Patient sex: M
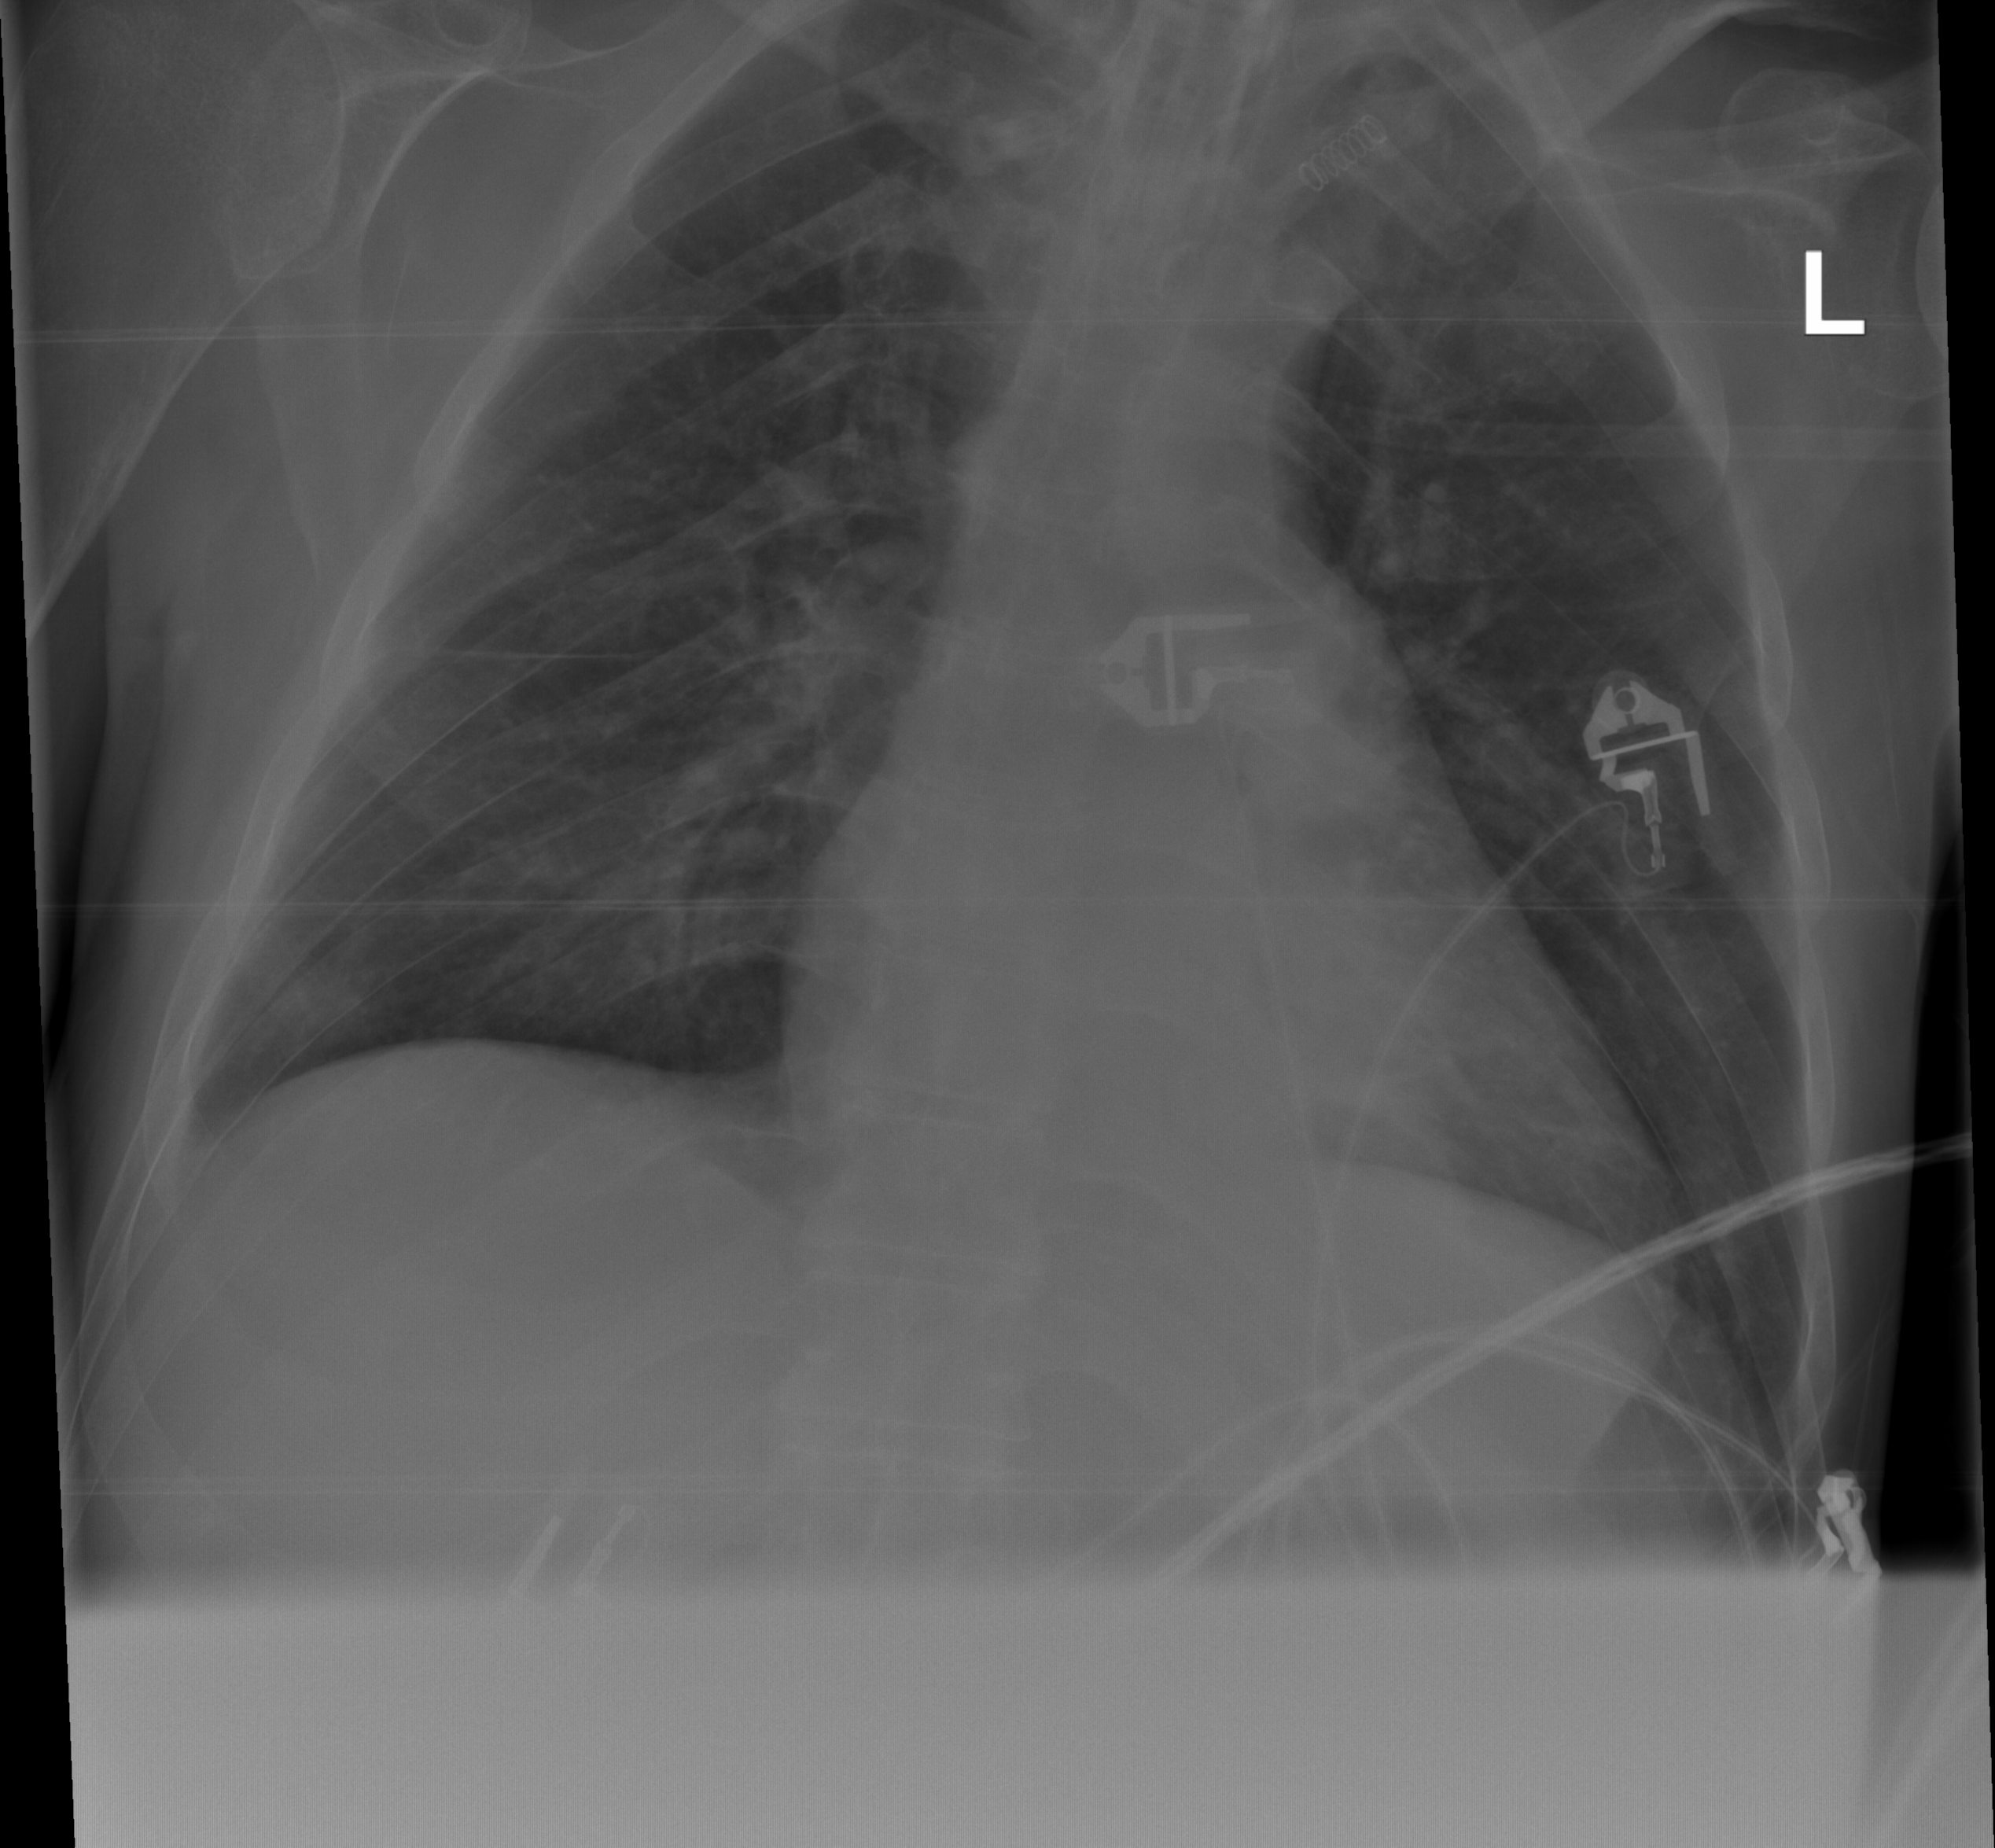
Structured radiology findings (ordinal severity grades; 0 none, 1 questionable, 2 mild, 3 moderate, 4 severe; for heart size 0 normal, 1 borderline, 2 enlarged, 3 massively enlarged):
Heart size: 0
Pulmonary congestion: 0
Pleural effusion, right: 0
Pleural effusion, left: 0
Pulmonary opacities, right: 0
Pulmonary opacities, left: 0
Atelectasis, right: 2
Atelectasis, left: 2